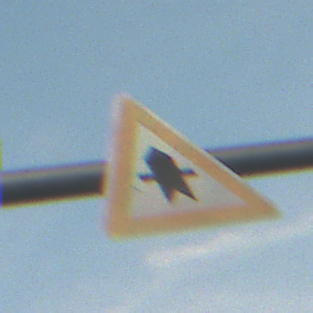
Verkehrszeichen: Vorfahrt
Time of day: SunriseSunset
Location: Outdoor (RoadRail)
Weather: PartlyCloudy
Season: NotSpecified
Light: Natural